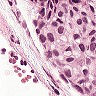
Metastatic tissue present: yes